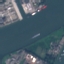
Label: River